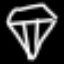
Label: diamond